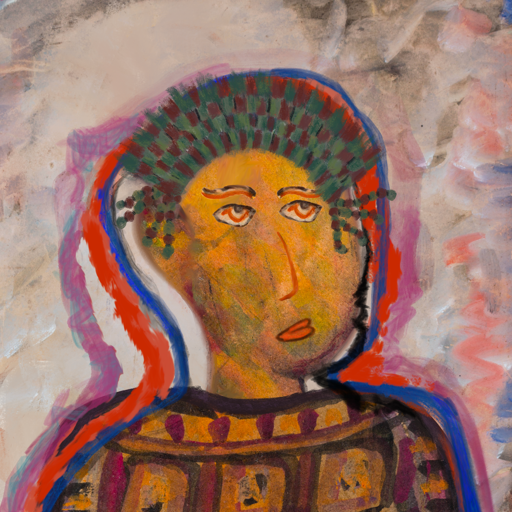
Background: Roy_Bahadur, Head And Neck Side: Gypsy_Mother, Face Side: Experience, Bust: Doll, Hair Side: Experience, Head Accessory: After_Raid_Crown, Second Necklace: Blank, Necklace: Blank, Baby: Blank